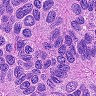
Metastatic tissue present: yes